Chest X-ray. View position: PA
Patient age: 41
Patient sex: F
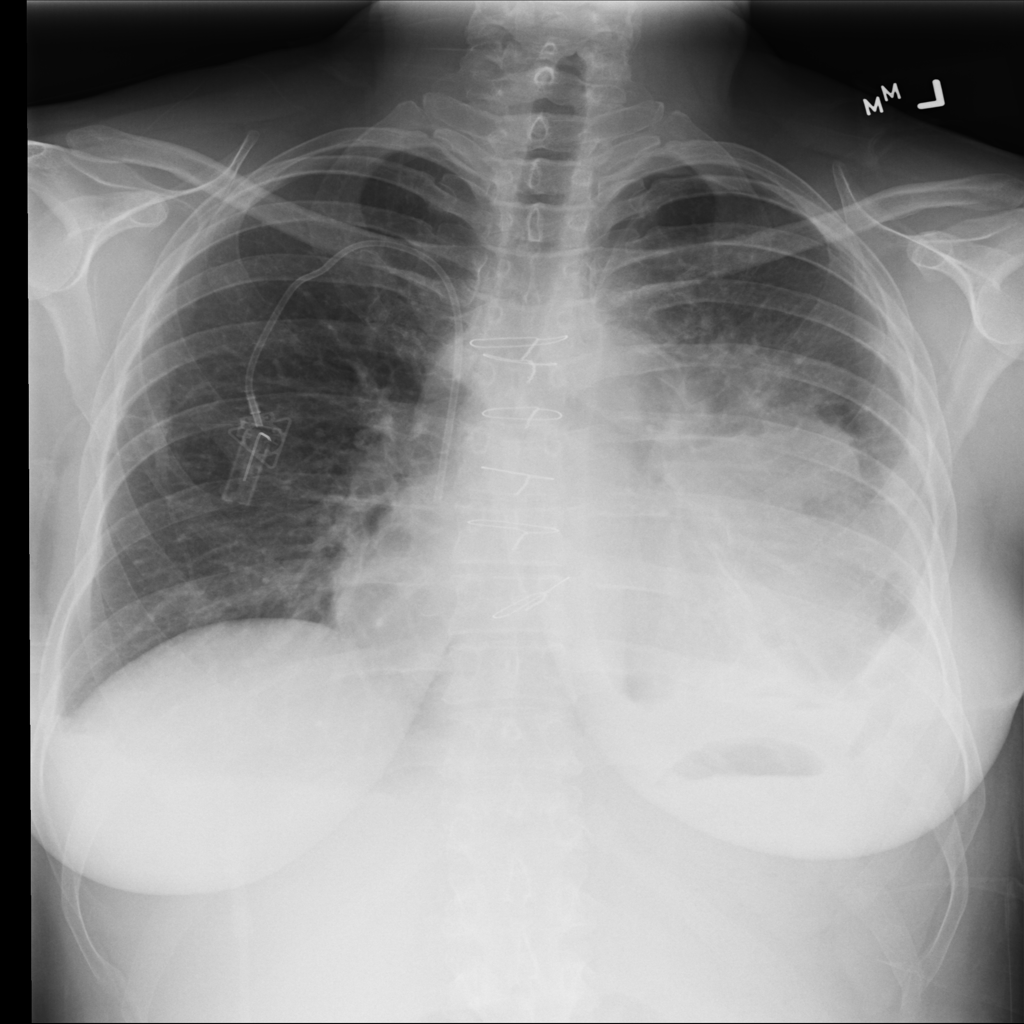
Finding: Pneumothorax